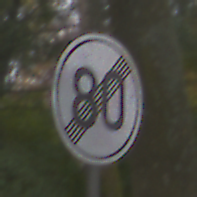
Verkehrszeichen: EndeGeschwindigkeit80
Umgebung: Outdoor, Nature
Tageszeit: Midday
Wetter: Overcast
Licht: Natural
Jahreszeit: Autumn
Kontrast: LowContrast